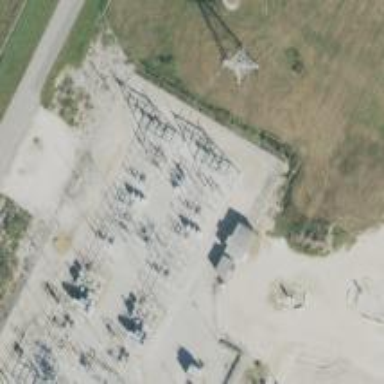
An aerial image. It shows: Switch for power supply.